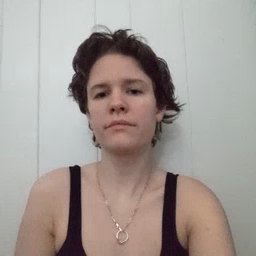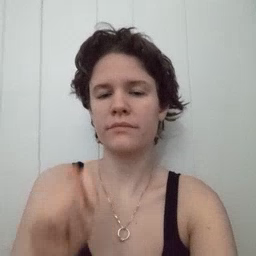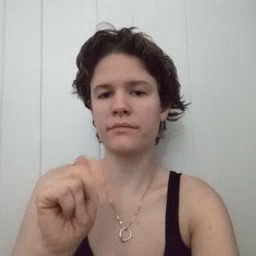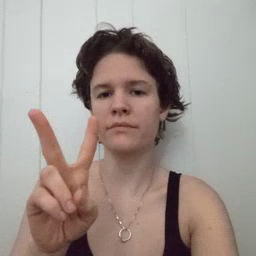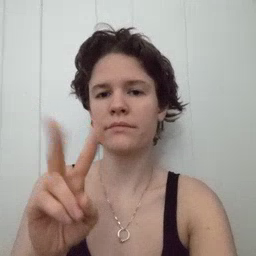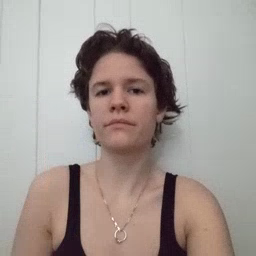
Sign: TV